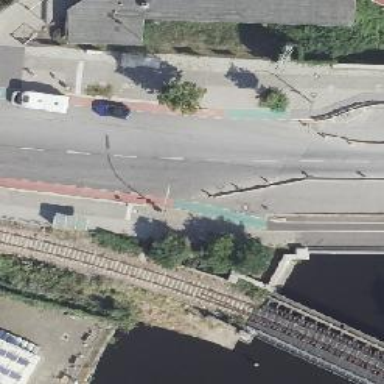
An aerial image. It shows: Tertiary road with asphalt surface. There is separate cycle lane with red lane markings.